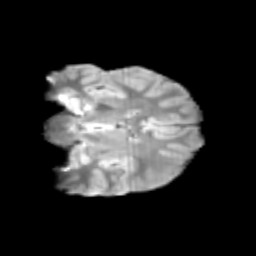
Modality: T2w
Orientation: coronal
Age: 12
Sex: female
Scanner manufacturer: siemens
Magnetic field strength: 3 T
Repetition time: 3.8 s
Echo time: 0.07 s